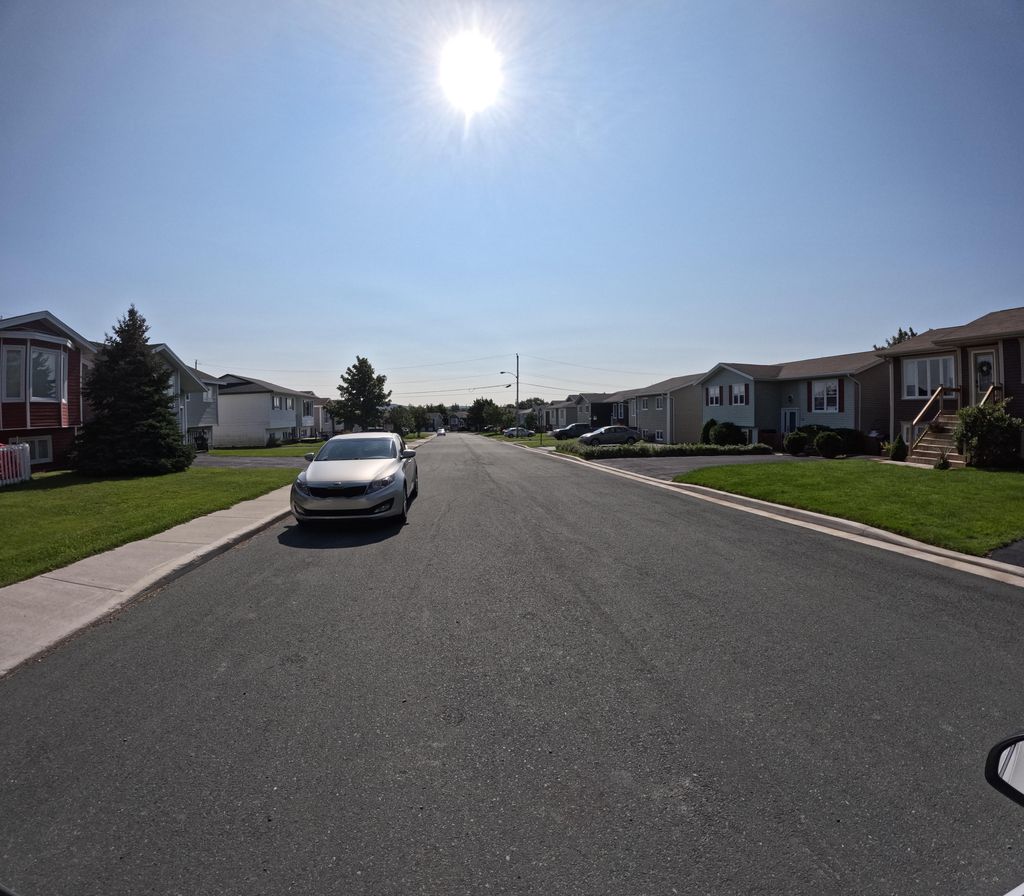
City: st_johns